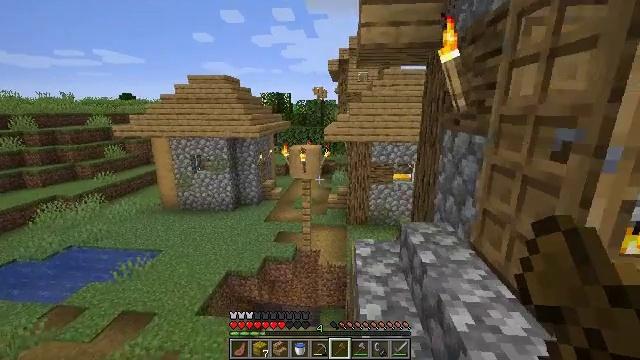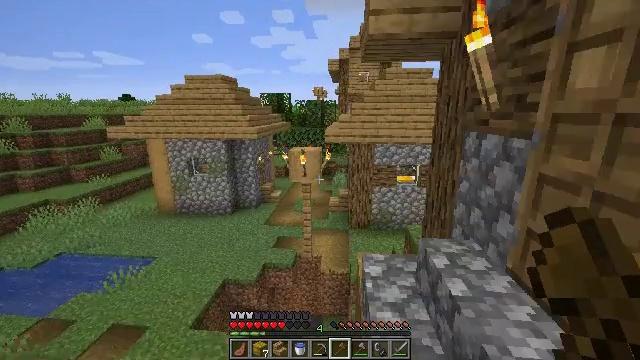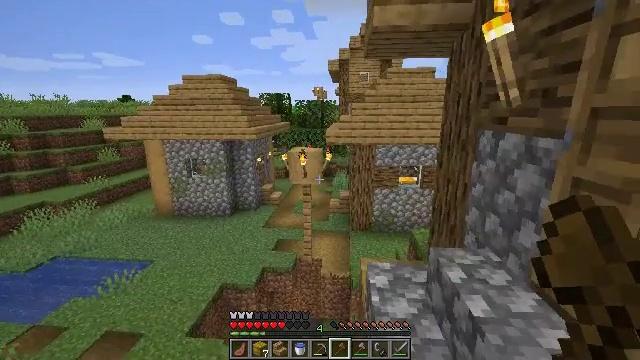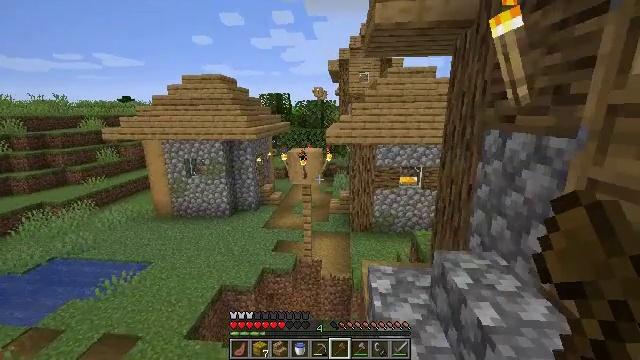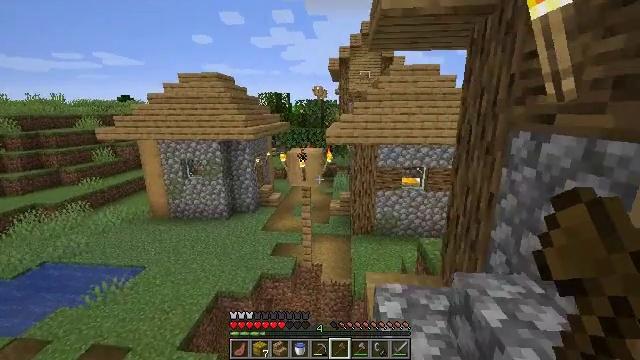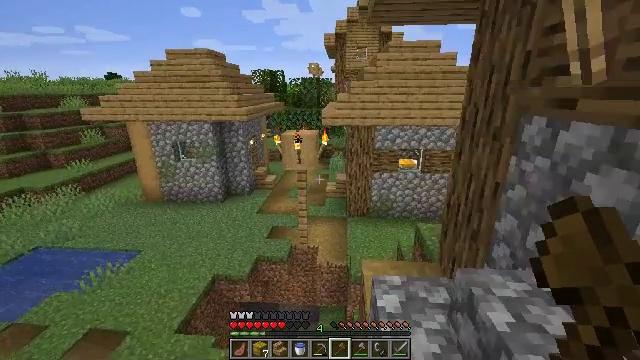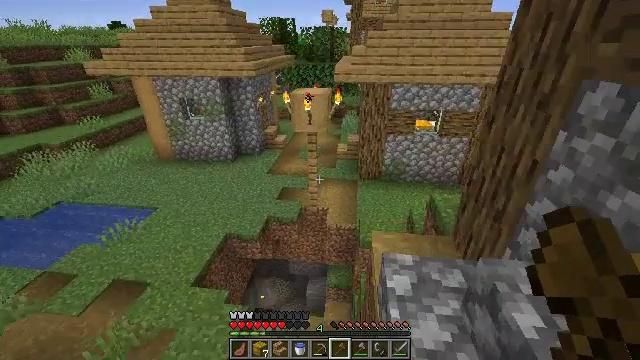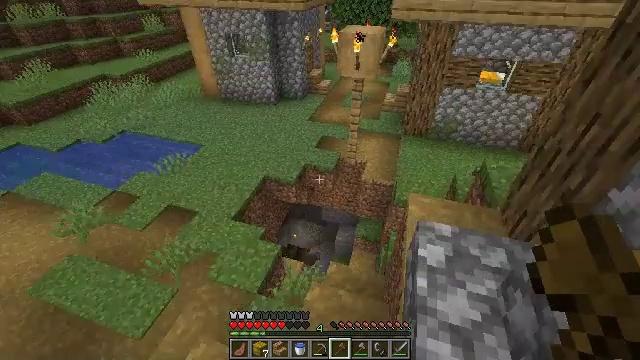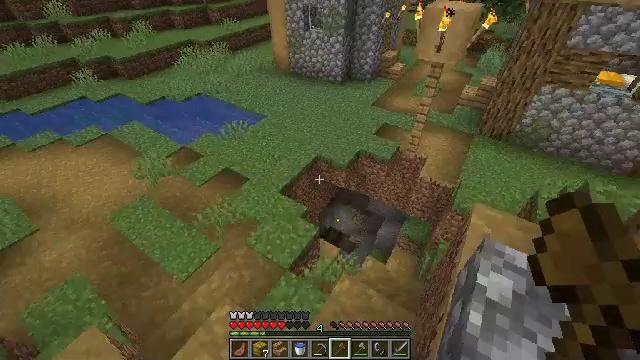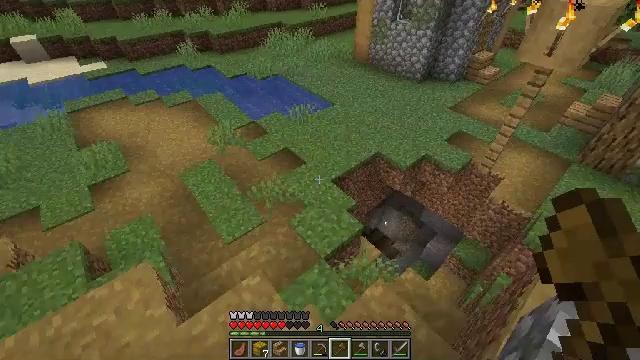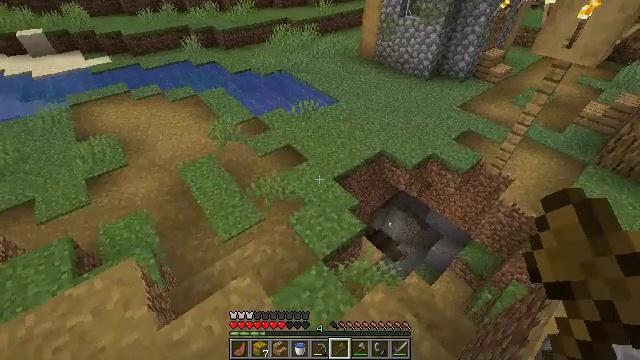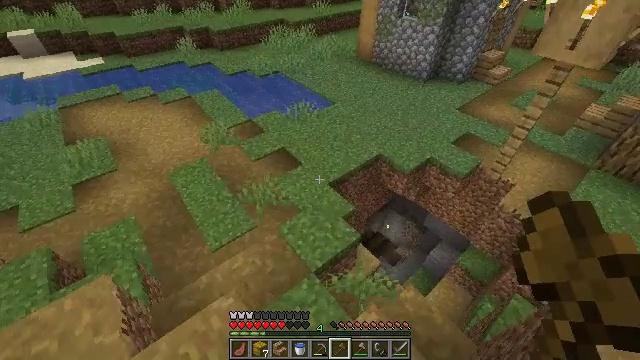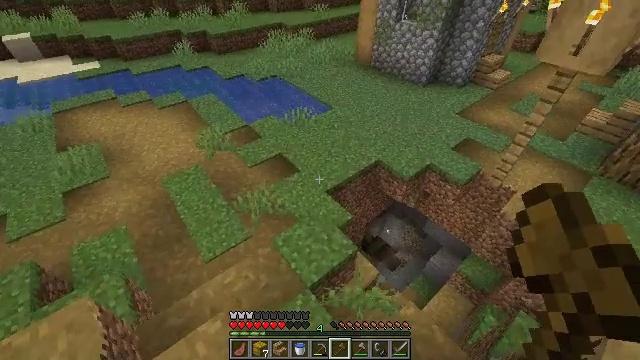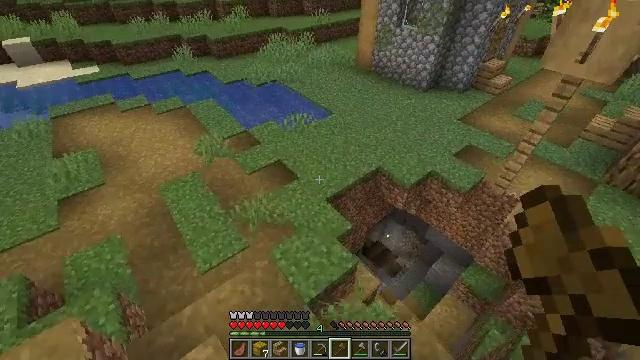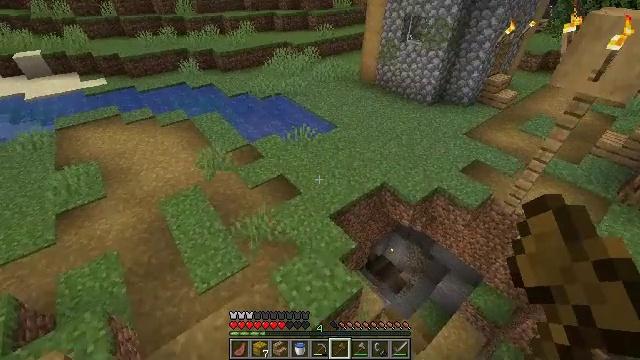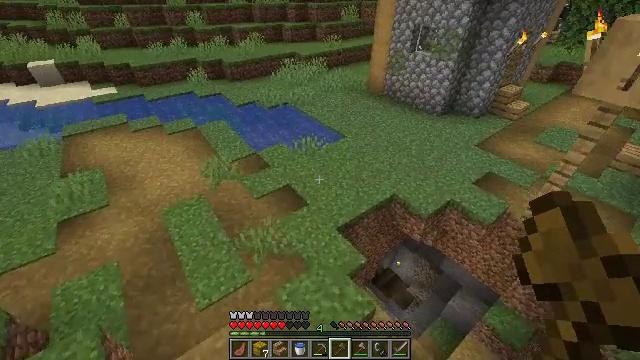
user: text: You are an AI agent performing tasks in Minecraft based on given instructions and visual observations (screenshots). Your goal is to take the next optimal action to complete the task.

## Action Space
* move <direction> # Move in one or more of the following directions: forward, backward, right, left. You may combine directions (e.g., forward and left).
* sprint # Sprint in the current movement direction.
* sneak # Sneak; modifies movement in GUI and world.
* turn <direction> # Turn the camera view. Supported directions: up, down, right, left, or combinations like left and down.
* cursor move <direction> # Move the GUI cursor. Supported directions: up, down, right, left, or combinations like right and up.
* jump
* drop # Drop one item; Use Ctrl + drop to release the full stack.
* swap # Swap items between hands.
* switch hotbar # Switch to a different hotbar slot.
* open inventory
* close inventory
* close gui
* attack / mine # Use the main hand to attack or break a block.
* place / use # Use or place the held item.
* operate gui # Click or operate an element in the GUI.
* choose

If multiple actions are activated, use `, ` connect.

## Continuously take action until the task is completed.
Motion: motion action
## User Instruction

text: Break the stripped oak log.
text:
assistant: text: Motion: move forward
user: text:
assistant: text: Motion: move forward
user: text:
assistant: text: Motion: move forward
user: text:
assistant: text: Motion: move forward
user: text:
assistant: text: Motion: move forward, turn down
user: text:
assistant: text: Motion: move forward, turn left and down
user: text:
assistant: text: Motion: move forward, turn left and down
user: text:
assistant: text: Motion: move forward, turn left and down
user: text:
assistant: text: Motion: move forward, turn left and down
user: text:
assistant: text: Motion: move forward, turn left
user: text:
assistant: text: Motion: move forward
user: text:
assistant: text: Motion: move forward
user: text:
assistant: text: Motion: move forward
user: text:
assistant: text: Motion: move forward and move left, turn up
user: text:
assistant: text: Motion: move forward and move left, turn left and up
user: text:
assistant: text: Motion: move forward and move left, turn up
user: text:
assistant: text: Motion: move forward and move left, turn up
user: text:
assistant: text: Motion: move forward and move left, turn left and up
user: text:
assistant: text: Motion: move forward and move left, turn left and up
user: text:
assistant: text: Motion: move forward and move left
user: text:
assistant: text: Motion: move forward and move left
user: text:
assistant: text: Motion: move forward and move left
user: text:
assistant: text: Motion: move forward, turn right
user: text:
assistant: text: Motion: move forward
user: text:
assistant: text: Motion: move forward, turn right and up
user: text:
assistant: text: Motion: move forward
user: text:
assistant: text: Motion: move forward
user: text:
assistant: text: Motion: move forward
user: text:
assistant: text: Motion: move forward
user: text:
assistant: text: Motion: move forward, turn right